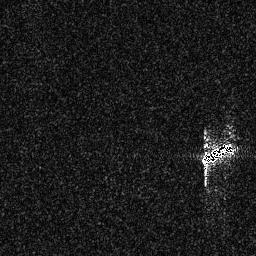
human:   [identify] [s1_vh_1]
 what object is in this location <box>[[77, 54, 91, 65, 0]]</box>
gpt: <ref>1 medium ship at the right</ref>